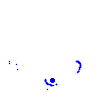
Particle: electron